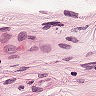
Metastatic tissue present: no